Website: bh-photo
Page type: address-validator
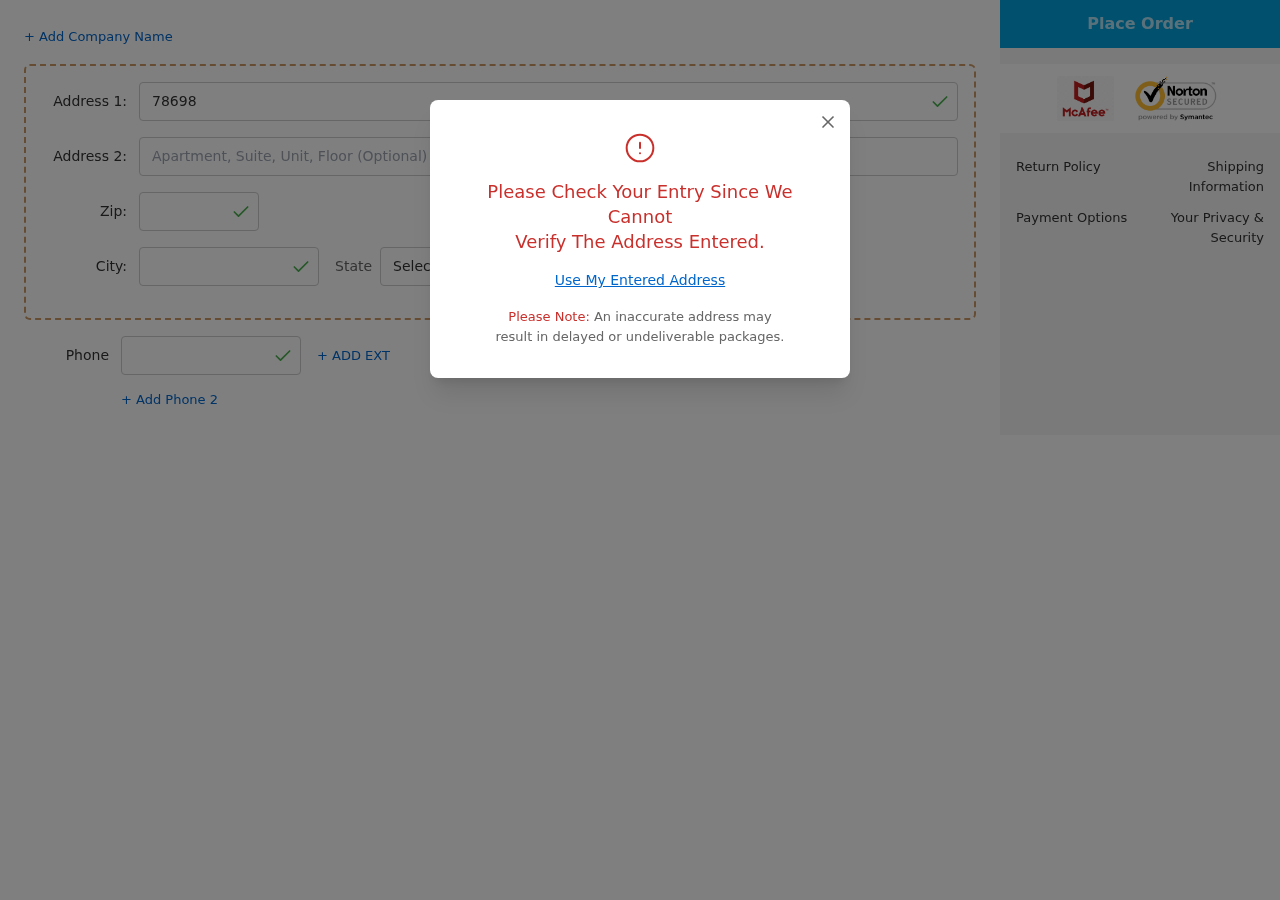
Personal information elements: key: PII_CITY
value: Lake Cassidy
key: PII_PHONE
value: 9394852414
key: PII_POSTCODE
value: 41982
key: PII_STATE_ABBR
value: VT
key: PII_STREET
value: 78698 Torres Roads